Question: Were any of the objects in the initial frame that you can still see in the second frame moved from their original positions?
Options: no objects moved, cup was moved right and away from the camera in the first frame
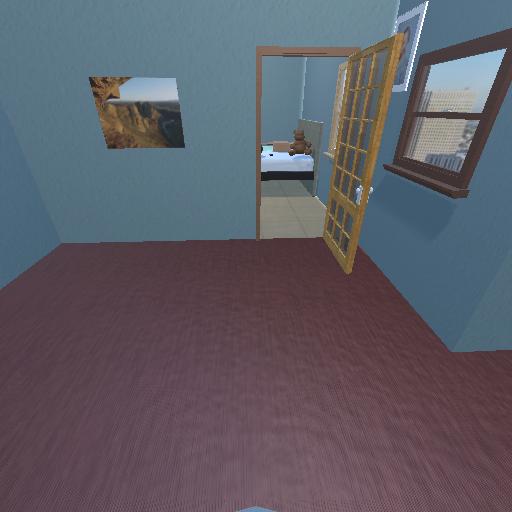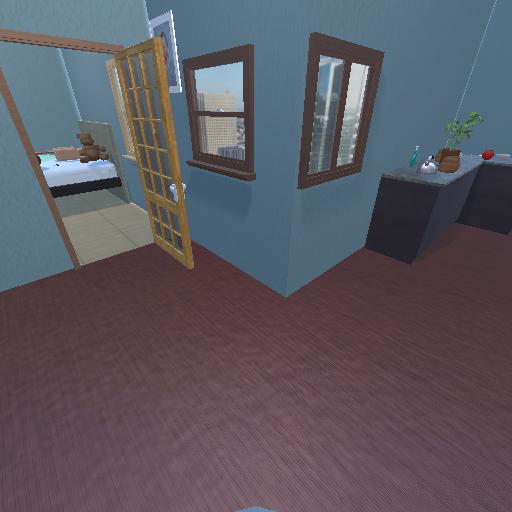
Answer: no objects moved